Question: How can I make a UIBarButtonItem like this:

I can't find it in the SystemItem values.
Thanks
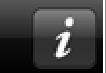
Answer: That's probably using something like:
'''
[[UIBarButtonItem alloc] initWithImage:@"info.png" style:UIBarButtonItemStyleBordered target:nil action:nil]
'''
I tried with:
'''
UIBarButtonItem *item = [[UIBarButtonItem alloc] initWithCustomView:[UIButton buttonWithType:UIButtonTypeInfoLight]];
item.style = UIBarButtonItemStyleBordered;
'''
but it seems like with a custom view the bordered style doesn't get applied.